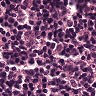
Metastatic tissue present: no